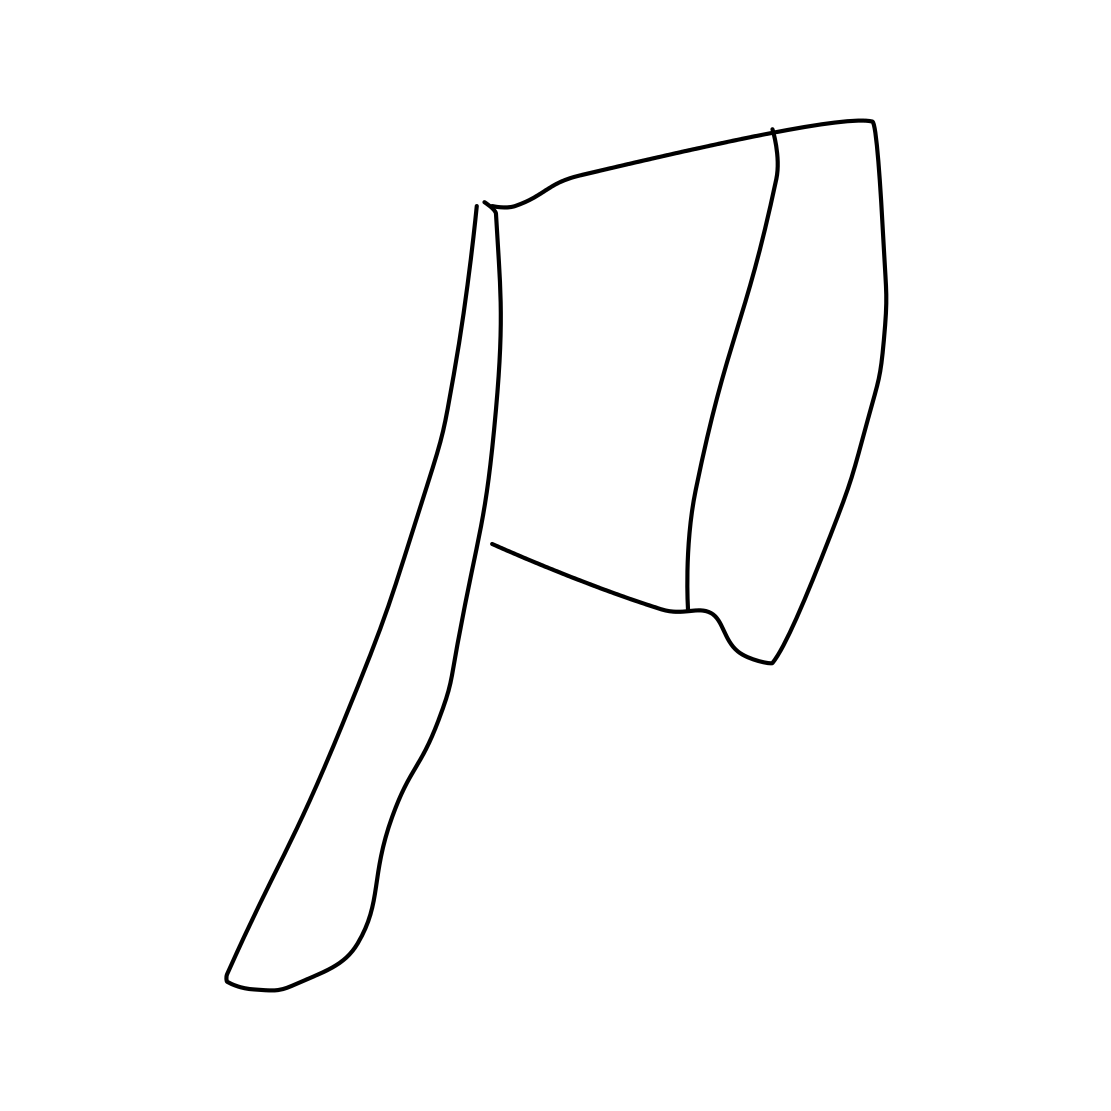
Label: axe